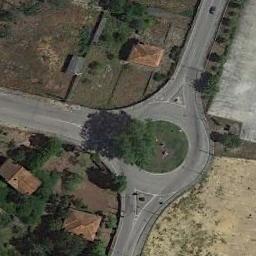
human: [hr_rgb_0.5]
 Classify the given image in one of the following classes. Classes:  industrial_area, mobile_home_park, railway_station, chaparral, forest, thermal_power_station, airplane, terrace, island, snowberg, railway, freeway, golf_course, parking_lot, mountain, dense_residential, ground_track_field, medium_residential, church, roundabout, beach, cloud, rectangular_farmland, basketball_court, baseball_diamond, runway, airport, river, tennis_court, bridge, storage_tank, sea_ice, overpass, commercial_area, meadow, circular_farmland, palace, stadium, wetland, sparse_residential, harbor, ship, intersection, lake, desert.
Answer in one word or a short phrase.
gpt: roundabout